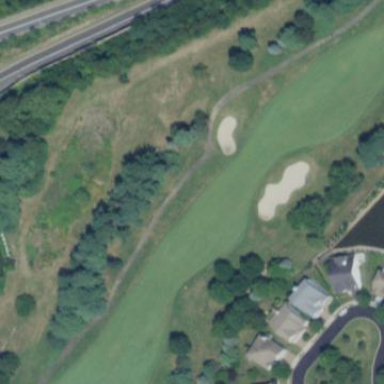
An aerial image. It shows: Grassy area designated as golf fairway.